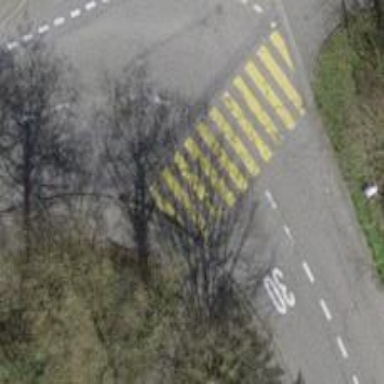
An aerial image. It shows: Marked crossing on the road.